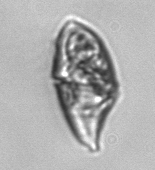
Label: Gyrodinium